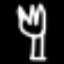
Label: fork